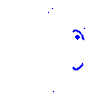
Particle: kaon